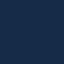
Land use / land cover class: SeaLake